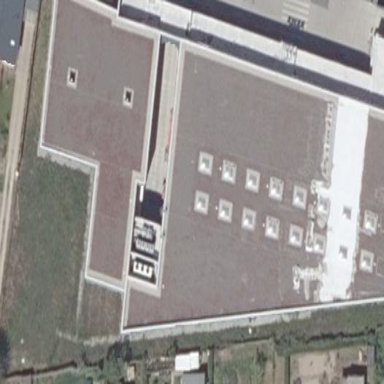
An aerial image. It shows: Supermarket building.